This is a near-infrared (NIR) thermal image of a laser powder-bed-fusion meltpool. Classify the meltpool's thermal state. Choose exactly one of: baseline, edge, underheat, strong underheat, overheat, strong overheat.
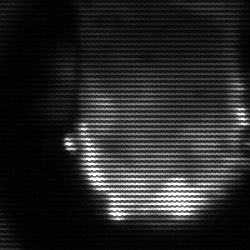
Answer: baseline